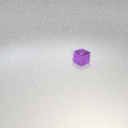
small purple metal cube